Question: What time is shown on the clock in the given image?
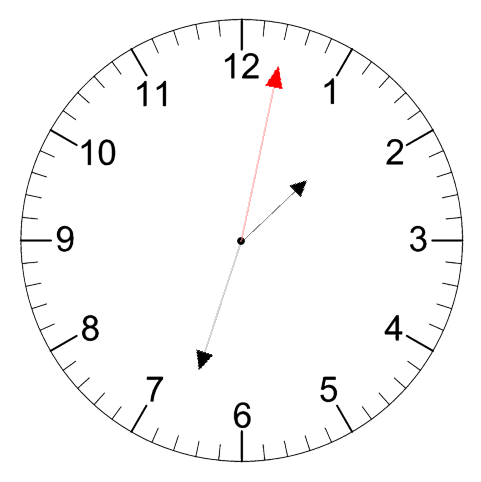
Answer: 01:33:02